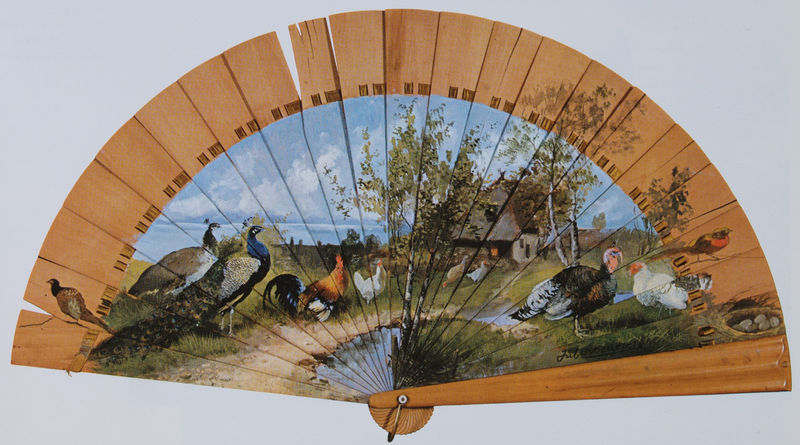
Titel: Fächer
Künstler: Julius Scheuerer
Standort: München
Institution: Das Haus der Gemälde
Schlagwörter: baum, blau, himmel, meer, vogel, wasser, wolken, bäume, grün, landschaft, see, teich, ufer, braun, holz, licht, gras, haus, tiere, weg, wiese, wolke, fächer, taube, bach, birke, birken, horizont, natur, pappel, vögel, busch, gewässer, hütte, weiher, garten, küste, pfütze, ente, gans, geröll, bauernhof, hof, naiv, rand, bemalt, fecher, foto, fotografie, reetdach, rinnsal, asien, pfau, jagd, halbkreis, china, himme, geflügel, truthahn, buchen, fasan, tümpel, nest, gehöft, kate, hahn, rebhuhn, huhn, kitsch, objekt, pute, buche, laube, gockel, henne, hennen, hühner, fau, eier, giebelfenster, linden, puten, perlhuhn, bemalter fächer, hühnerhof, kapaun, maise, rotkehlchen, truthan, vogelstück, pfaue, pfauen, euer, vöhel, gelege, bauernmalerei, puter, ssand, pfaru, fäscher, lerfächer, reebhuhn, fescher, fächer pfau, holzfächer, schneehuhn, versahn, fersahn, truthenne